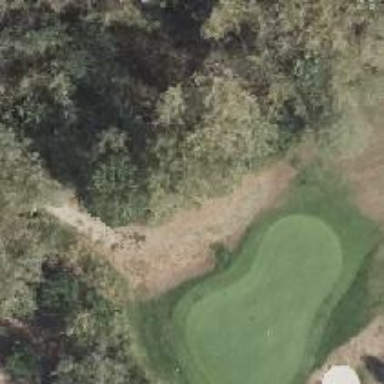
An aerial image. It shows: Golf green.